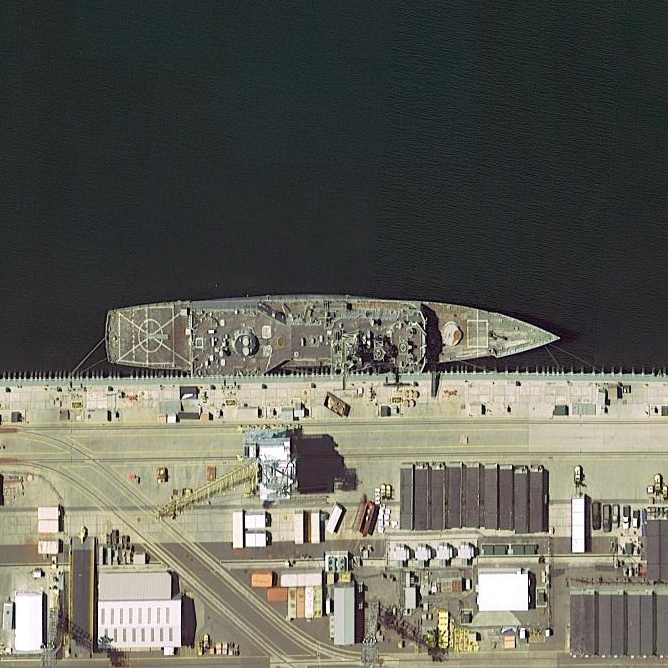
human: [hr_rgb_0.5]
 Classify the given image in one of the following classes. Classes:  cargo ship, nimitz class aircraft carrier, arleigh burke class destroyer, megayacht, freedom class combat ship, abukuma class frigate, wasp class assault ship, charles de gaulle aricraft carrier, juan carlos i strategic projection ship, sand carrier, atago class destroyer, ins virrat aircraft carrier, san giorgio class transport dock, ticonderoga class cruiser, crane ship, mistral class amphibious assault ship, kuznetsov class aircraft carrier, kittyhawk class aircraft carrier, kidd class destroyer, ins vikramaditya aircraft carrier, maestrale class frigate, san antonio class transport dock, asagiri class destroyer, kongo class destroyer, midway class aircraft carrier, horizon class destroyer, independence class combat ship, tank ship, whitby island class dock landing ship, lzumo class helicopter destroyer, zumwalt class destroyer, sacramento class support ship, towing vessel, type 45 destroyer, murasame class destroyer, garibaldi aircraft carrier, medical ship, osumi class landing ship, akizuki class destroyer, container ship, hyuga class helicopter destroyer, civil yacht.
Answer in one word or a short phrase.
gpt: Ticonderoga class cruiser